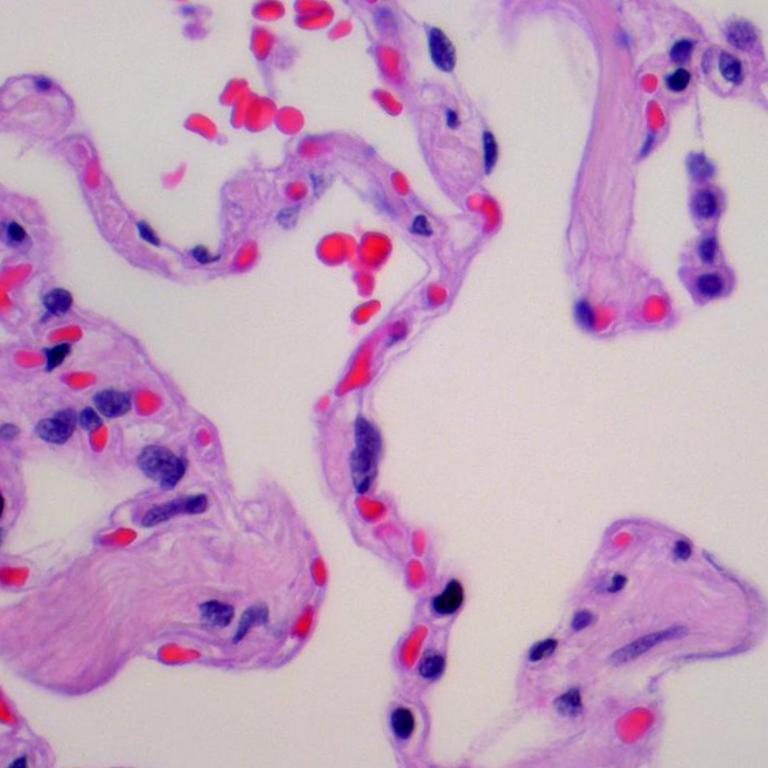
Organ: lung
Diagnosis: benign